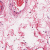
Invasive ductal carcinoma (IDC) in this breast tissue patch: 0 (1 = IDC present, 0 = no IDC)